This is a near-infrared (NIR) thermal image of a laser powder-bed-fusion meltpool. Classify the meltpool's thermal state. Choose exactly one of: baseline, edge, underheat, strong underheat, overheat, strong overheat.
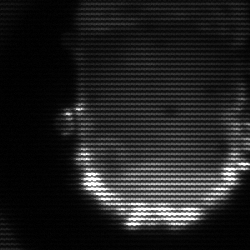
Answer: baseline